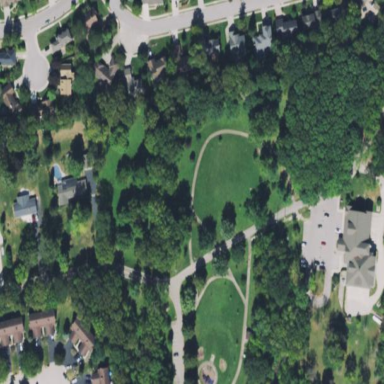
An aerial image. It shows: Park.